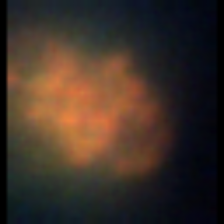
Taxon: Unknown_detritus
Group: Unknown